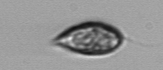
Label: Prorocentrum_triestinum